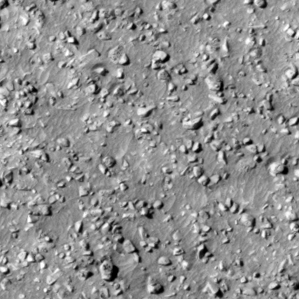
Label: non_frost